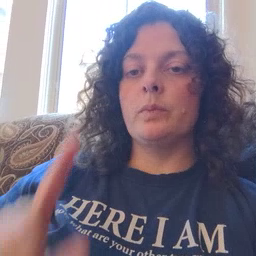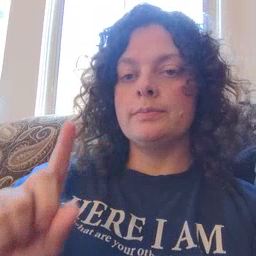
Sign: where